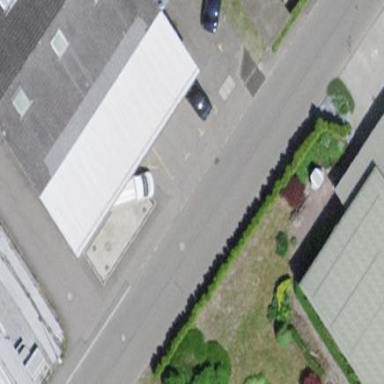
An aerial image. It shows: View of roof of building.